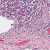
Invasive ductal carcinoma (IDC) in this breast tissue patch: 0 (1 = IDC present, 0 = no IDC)